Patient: sex M, age 69
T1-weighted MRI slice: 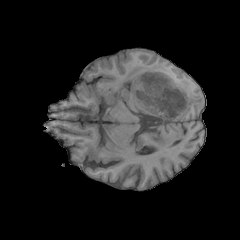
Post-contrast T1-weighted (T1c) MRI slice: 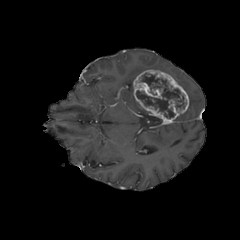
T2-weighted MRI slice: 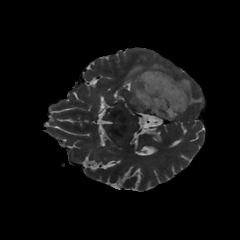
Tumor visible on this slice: yes
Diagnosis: Glioblastoma, IDH-wildtype
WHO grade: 4